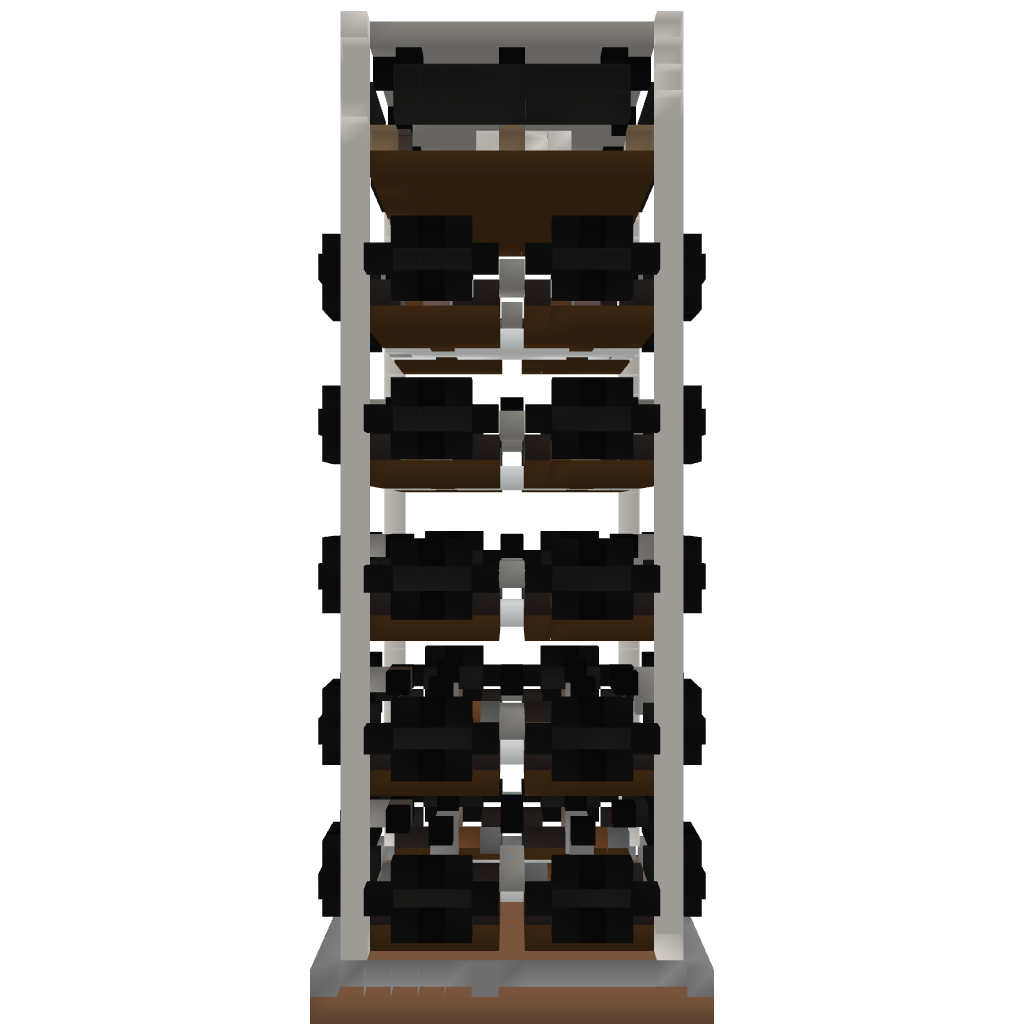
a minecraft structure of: Hotel23